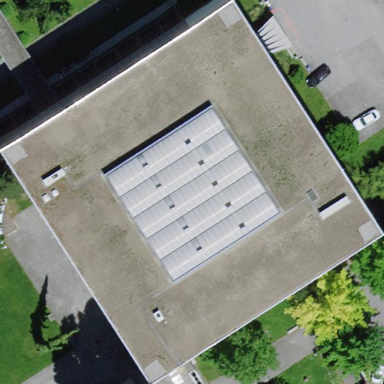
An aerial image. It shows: School building.